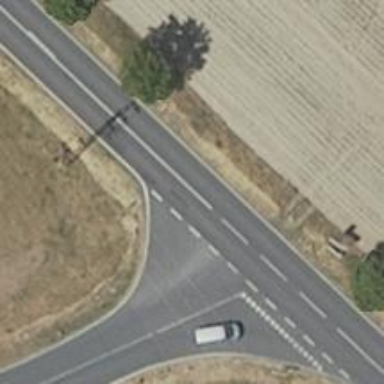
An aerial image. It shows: Secondary road with asphalt surface.